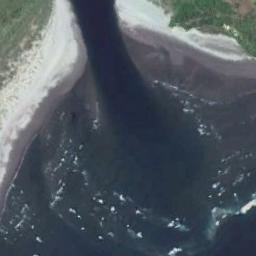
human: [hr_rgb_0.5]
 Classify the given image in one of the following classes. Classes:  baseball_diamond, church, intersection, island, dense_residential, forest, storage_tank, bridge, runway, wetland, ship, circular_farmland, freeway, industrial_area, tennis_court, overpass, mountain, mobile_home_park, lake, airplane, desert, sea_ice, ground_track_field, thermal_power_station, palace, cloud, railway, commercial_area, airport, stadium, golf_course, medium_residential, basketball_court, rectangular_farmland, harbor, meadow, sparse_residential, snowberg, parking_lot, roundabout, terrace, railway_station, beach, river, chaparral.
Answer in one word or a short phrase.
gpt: beach